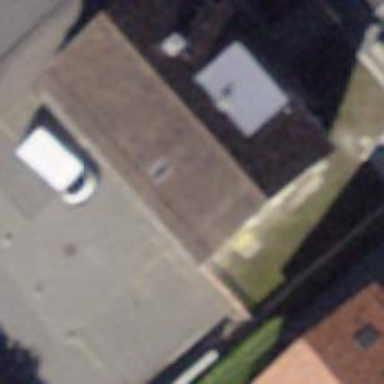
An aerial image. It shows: Café.